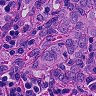
Metastatic tissue present: yes